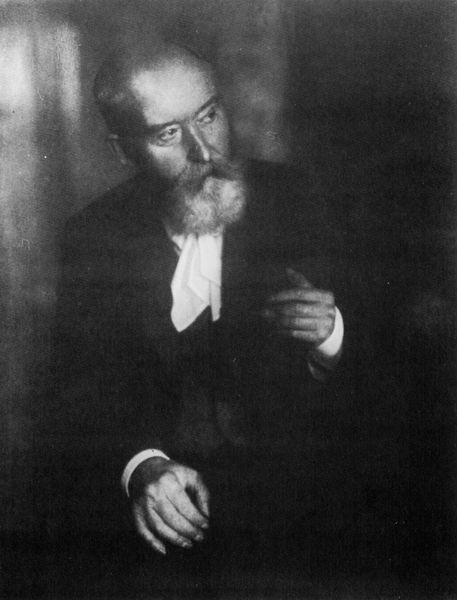
Titel: Porträt Wilhelm Busch
Künstler: Rudolf Dührkoop
Standort: Berlin
Institution: Kunstbibliothek
Schlagwörter: dunkel, kopf, mann, schatten, weiß, sitzen, daumen, finger, geste, grau, hell, hintergrund, jahrhundertwende, licht, mund, nase, ohr, schwarz, stirn, zimmer, blick, schal, tuch, rock, alt, anzug, bart, hemd, jacke, wand, augen, gesicht, kragen, mensch, vollbart, bildnis, hände, portrait, porträt, halbfigur, pose, augenbrauen, alter mann, beobachten, haltung, frack, krawatte, zigarre, brauen, glatze, halstuch, pupillen, augenbraue, knie, zeigen, jackett, weste, krempe, foto, fotografie, photographie, schwarz weiss, manschetten, posieren, photo, gestus, pfarrer, priester, dreiviertelfigur, weißer kragen, aufnahme, studio, bäffchen, seitlicher blick, handhaltung, kahlkopf, berufskleidung, älterer mann, gestikulierend, ausdrucksvoll, älterer herr, kempe, gut gekleidet, yhalstuch, blick zru seite